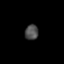
Tissue: prostate
Cell type: Epithelial cells
Senescence score: 0.3517
Nuclear area (px): 199
Mean DAPI intensity: 77.312